Question: I want to blur my view, and I use this code:
'''
//Get a UIImage from the UIView
NSLog(@"blur capture");
UIGraphicsBeginImageContext(BlurContrainerView.frame.size);
[self.view.layer renderInContext:UIGraphicsGetCurrentContext()];
UIImage *viewImage = UIGraphicsGetImageFromCurrentImageContext();
UIGraphicsEndImageContext();
//Blur the UIImage
CIImage *imageToBlur = [CIImage imageWithCGImage:viewImage.CGImage];
CIFilter *gaussianBlurFilter = [CIFilter filterWithName: @"CIGaussianBlur"];
[gaussianBlurFilter setValue:imageToBlur forKey: @"inputImage"];
[gaussianBlurFilter setValue:[NSNumber numberWithFloat: 5] forKey: @"inputRadius"]; //change number to increase/decrease blur
CIImage *resultImage = [gaussianBlurFilter valueForKey: @"outputImage"];
//create UIImage from filtered image
blurredImage = [[UIImage alloc] initWithCIImage:resultImage];
//Place the UIImage in a UIImageView
UIImageView *newView = [[UIImageView alloc] initWithFrame:self.view.bounds];
newView.image = blurredImage;
NSLog(@"%f,%f",newView.frame.size.width,newView.frame.size.height);
//insert blur UIImageView below transparent view inside the blur image container
[BlurContrainerView insertSubview:newView belowSubview:transparentView];
'''
And it blurs the view, but not all of it. How can I blur all of the View?

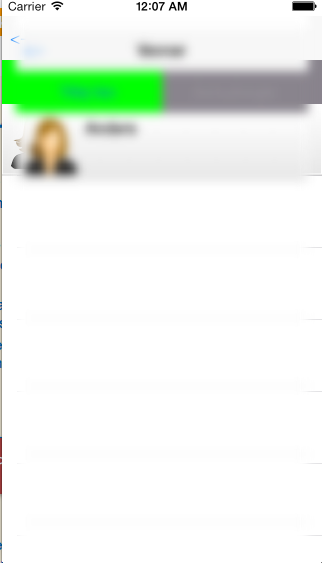
Answer: The issue isn't that it's not blurring all of the image, but rather that the blur is extending the boundary of the image, making the image larger, and it's not lining up properly as a result.
To keep the image the same size, after the line:
'''
CIImage *resultImage = [gaussianBlurFilter valueForKey: @"outputImage"];
'''
You can grab the 'CGRect' for a rectangle the size of the original image in the center of this 'resultImage':
'''
// note, adjust rect because blur changed size of image
CGRect rect = [resultImage extent];
rect.origin.x += (rect.size.width - viewImage.size.width ) / 2;
rect.origin.y += (rect.size.height - viewImage.size.height) / 2;
rect.size = viewImage.size;
'''
And then use 'CIContext' to grab that portion of the image:
'''
CIContext *context = [CIContext contextWithOptions:nil];
CGImageRef cgimg = [context createCGImage:resultImage fromRect:rect];
UIImage *blurredImage = [UIImage imageWithCGImage:cgimg];
CGImageRelease(cgimg);
'''
---
Alternatively, for iOS 7, if you go to the iOS <URL> and download 'iOS_UIImageEffects.zip', you can then grab the 'UIImage+ImageEffects' category. Anyway, that provides a few new methods:
'''
- (UIImage *)applyLightEffect;
- (UIImage *)applyExtraLightEffect;
- (UIImage *)applyDarkEffect;
- (UIImage *)applyTintEffectWithColor:(UIColor *)tintColor;
- (UIImage *)applyBlurWithRadius:(CGFloat)blurRadius tintColor:(UIColor *)tintColor saturationDeltaFactor:(CGFloat)saturationDeltaFactor maskImage:(UIImage *)maskImage;
'''
So, to blur and image and lightening it (giving that "frosted glass" effect) you can then do:
'''
UIImage *newImage = [image applyLightEffect];
'''
Interestingly, Apple's code does not employ 'CIFilter', but rather calls <URL>.